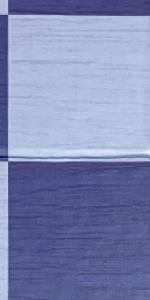
Label: Empty